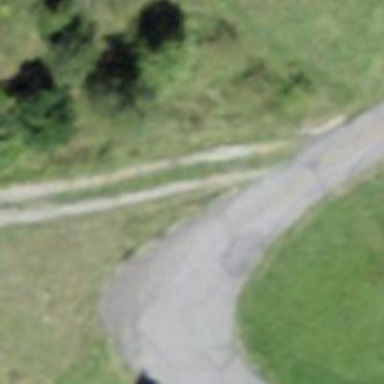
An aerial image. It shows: Track road with grade3 tracktype.